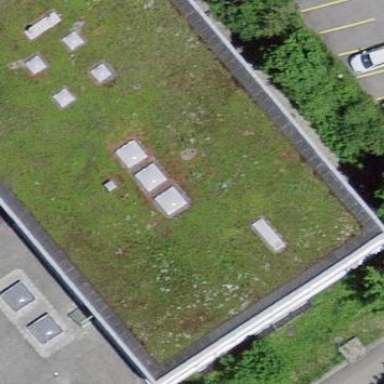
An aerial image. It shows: Building with flat roof.